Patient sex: M
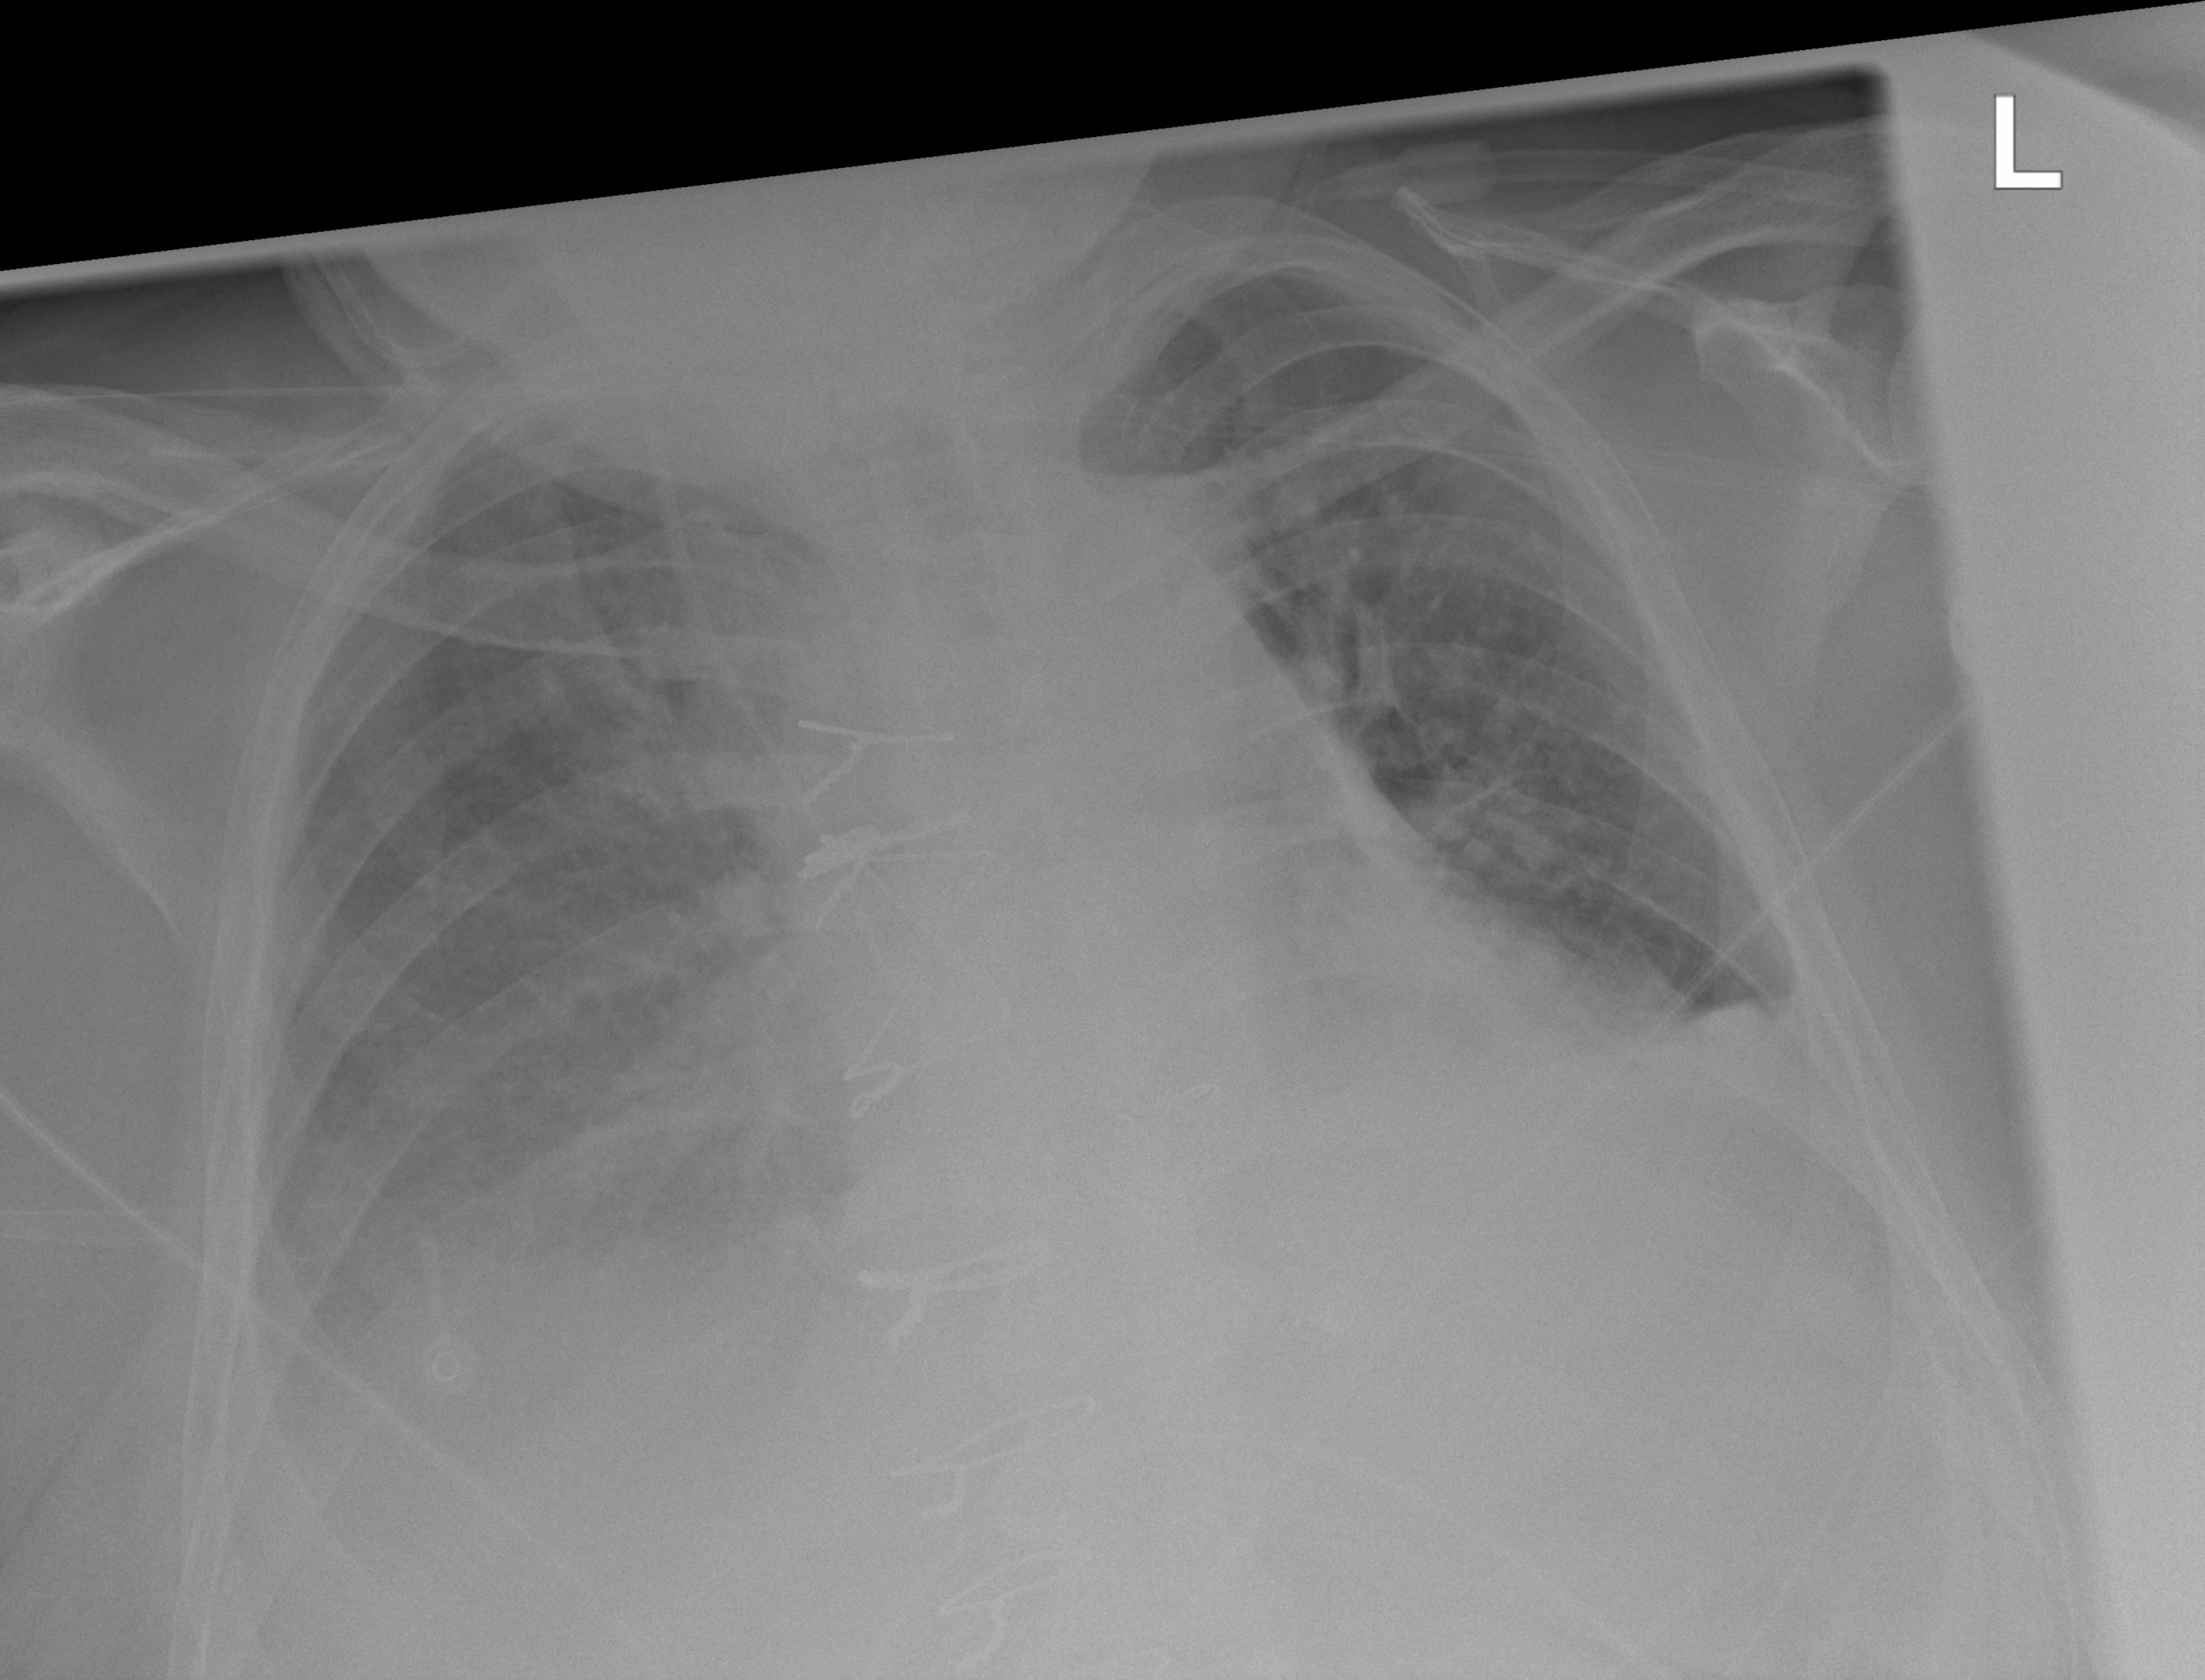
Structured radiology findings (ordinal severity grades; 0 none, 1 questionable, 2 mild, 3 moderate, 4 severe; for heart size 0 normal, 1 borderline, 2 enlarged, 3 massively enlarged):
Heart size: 2
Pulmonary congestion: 0
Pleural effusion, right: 3
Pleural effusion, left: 2
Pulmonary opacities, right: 1
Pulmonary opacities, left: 0
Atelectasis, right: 3
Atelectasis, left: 2